Question: The <URL> Dart tutorial displays this image:
...but I don't see the "Web application (using the web_ui library)" option in the latest Dart Editor (version 0.5.0_r21823). Is the tutorial outdated or do I need to do something special to have the web_ui wizard included in the Editor?
Maybe this is a Linux-only issue? I'm using Ubuntu 12.04. <URL> of my editor.
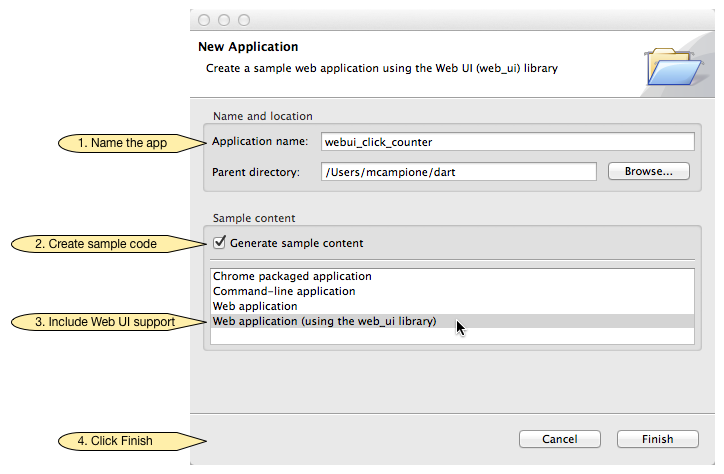
Answer: The dialog box might just be too small to contain all the options. Click on "Web application" and push down key or scroll with the mouse wheel to bring the last option to view.